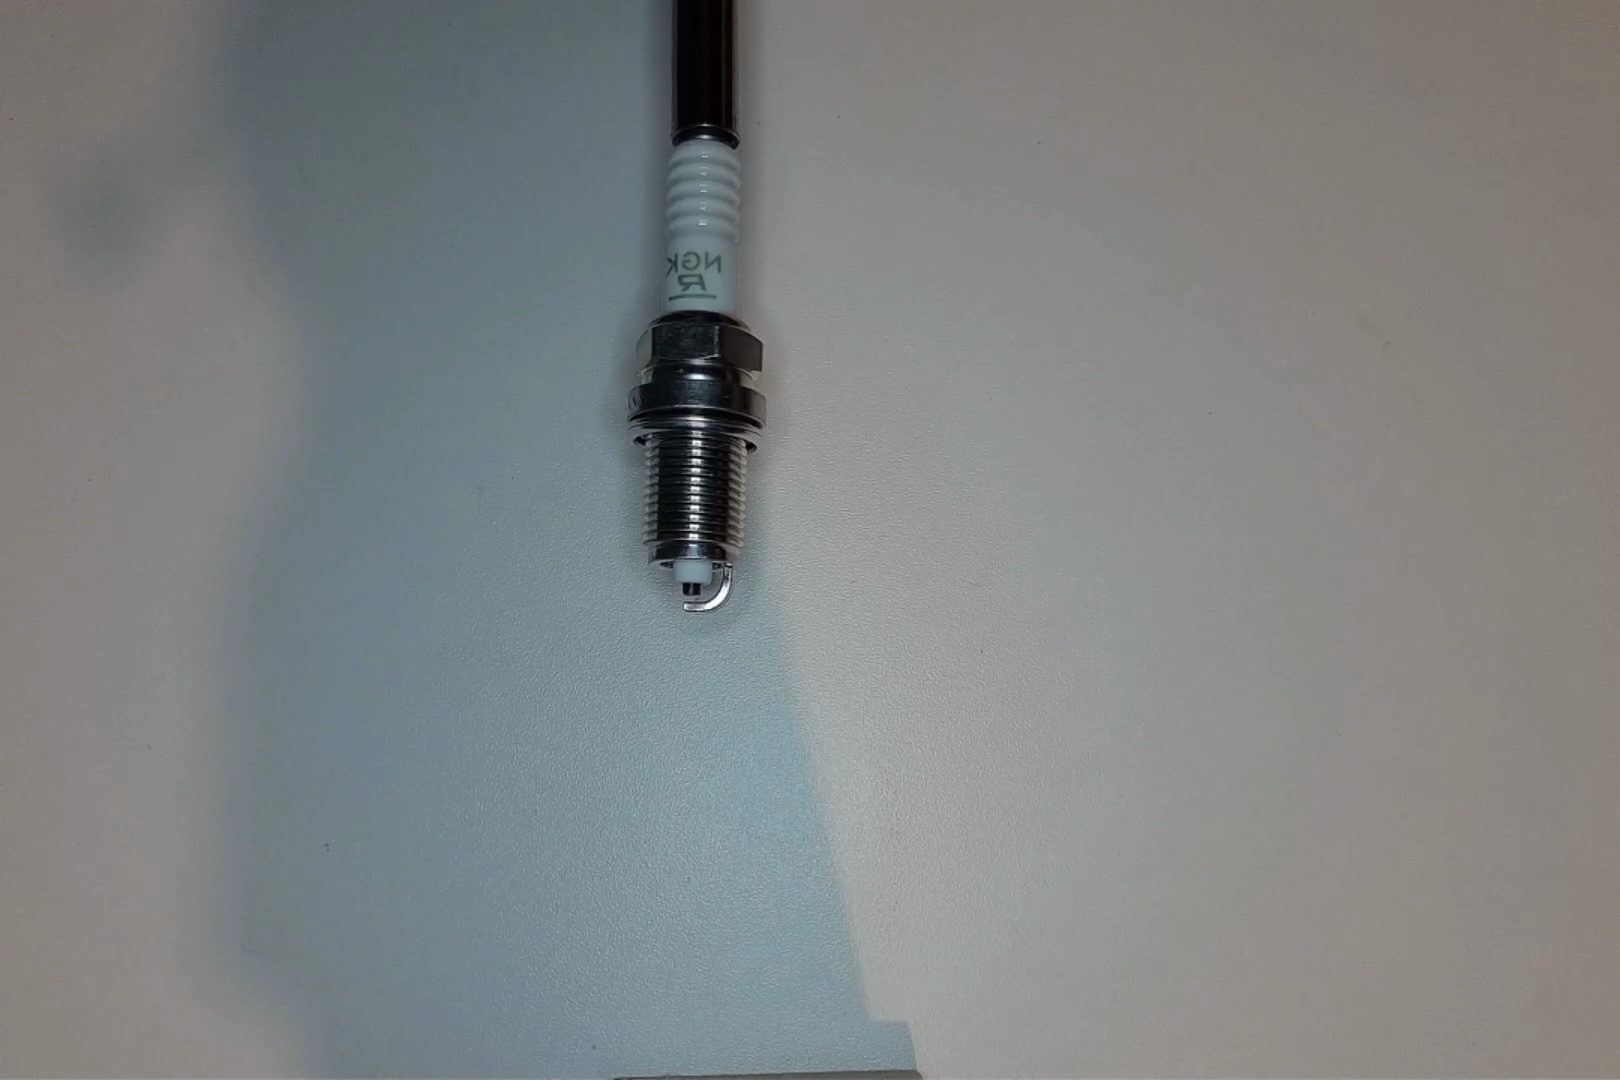
Label: no anomaly